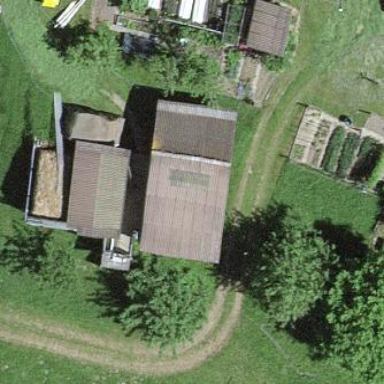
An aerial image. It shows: Farm auxiliary building.